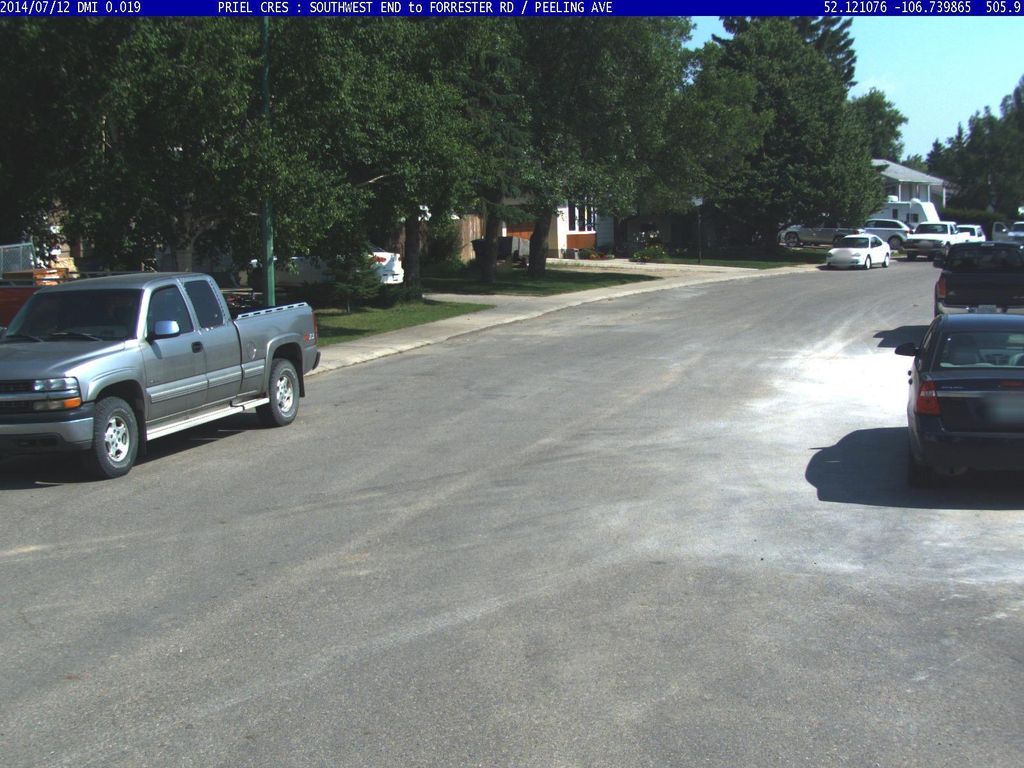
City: saskatoon